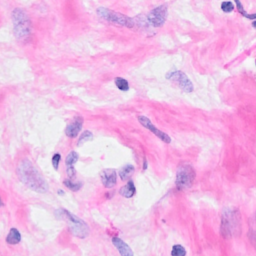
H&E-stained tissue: Breast